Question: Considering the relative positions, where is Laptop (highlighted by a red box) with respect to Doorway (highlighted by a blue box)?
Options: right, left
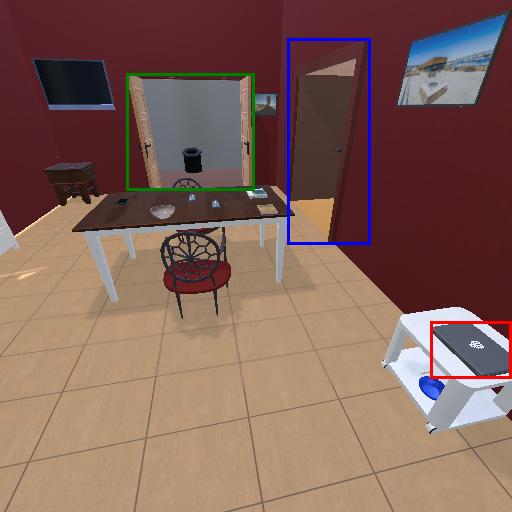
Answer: right